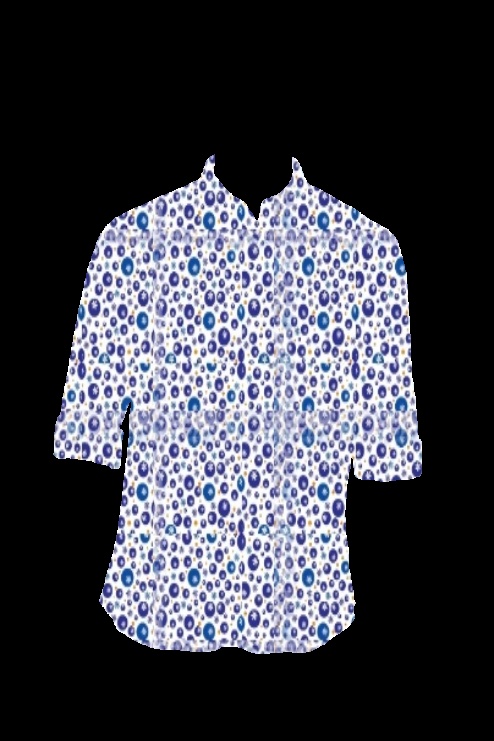
blue floral tee